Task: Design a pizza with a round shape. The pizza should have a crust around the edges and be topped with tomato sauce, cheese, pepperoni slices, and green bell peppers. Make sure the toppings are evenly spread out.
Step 655:
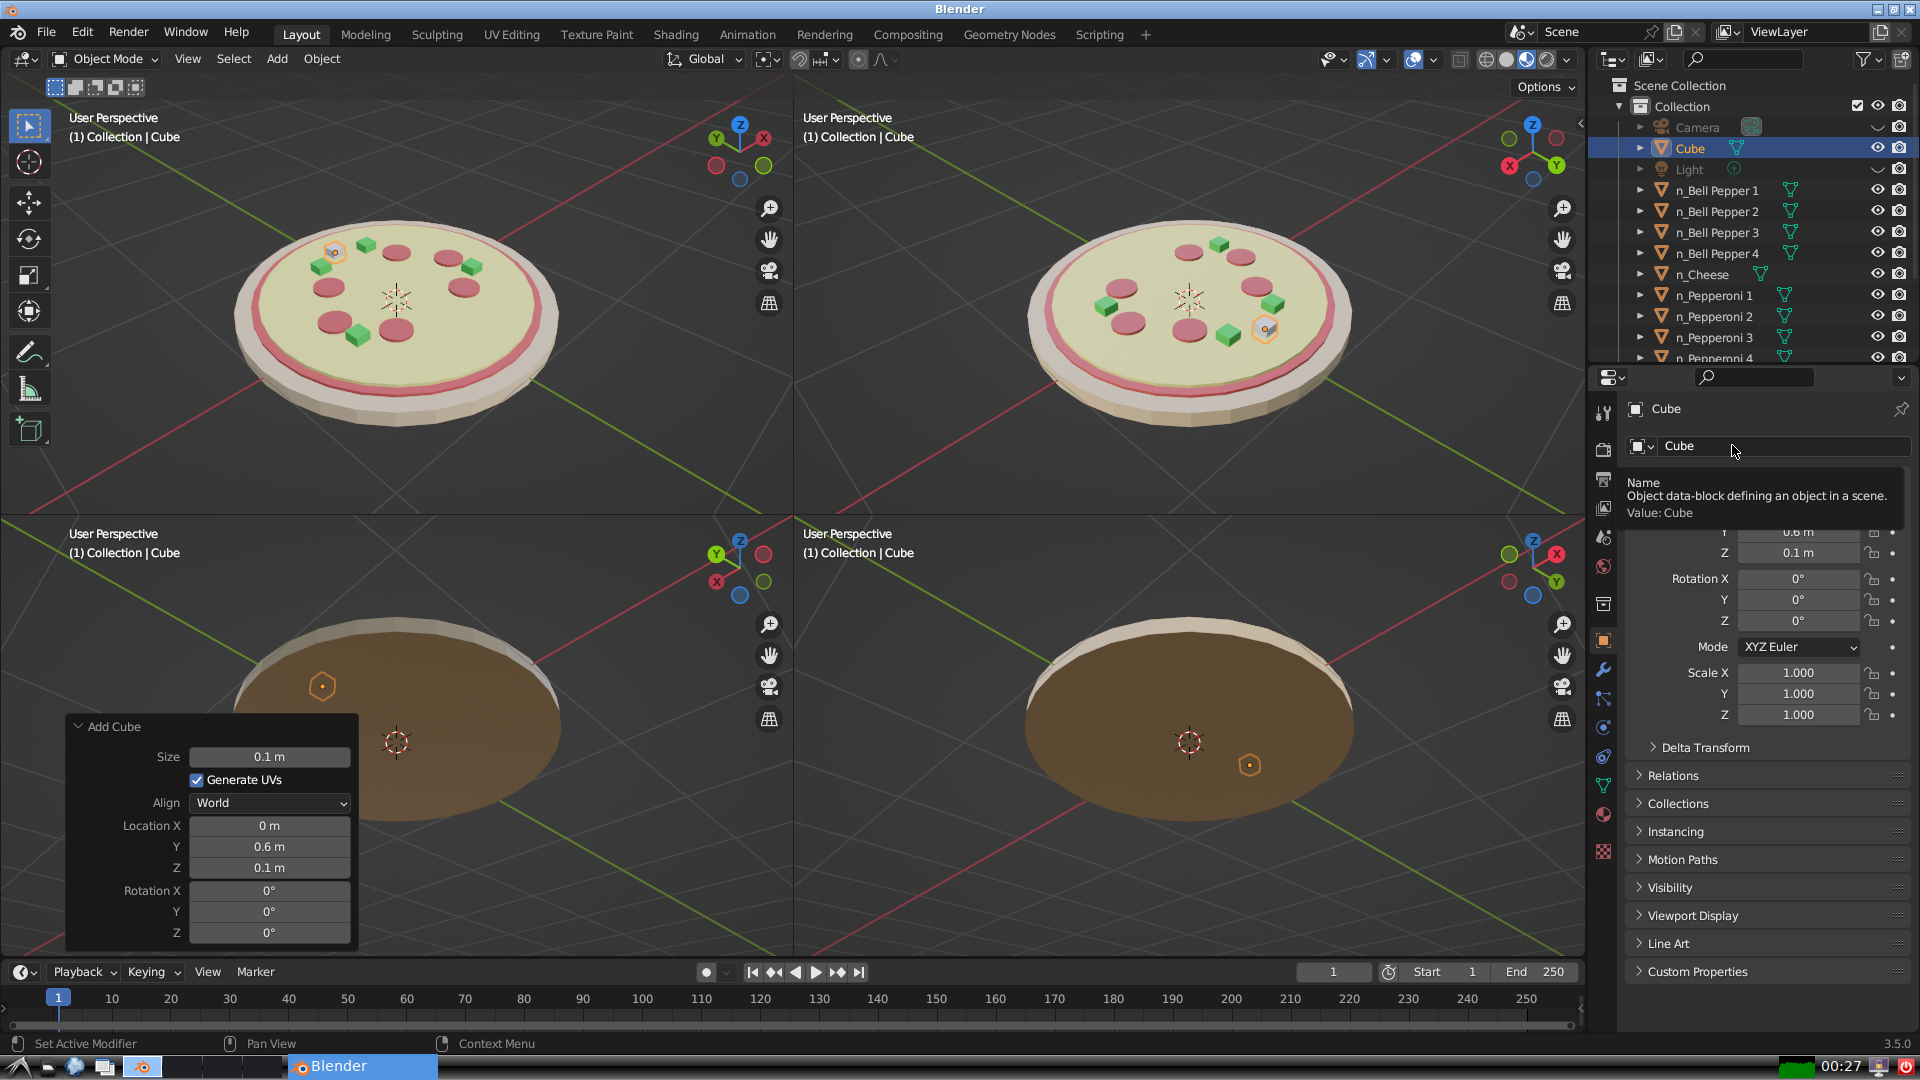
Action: click: no